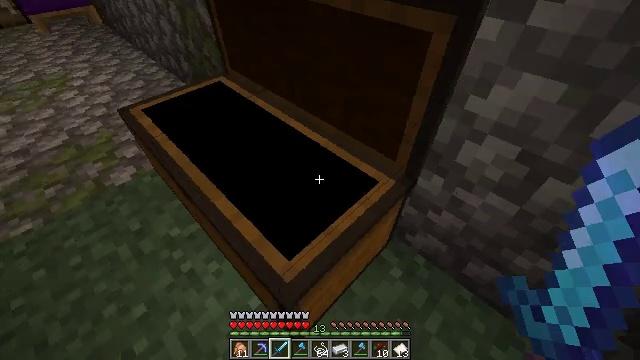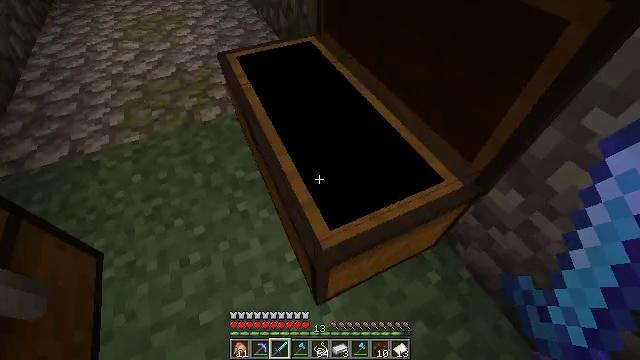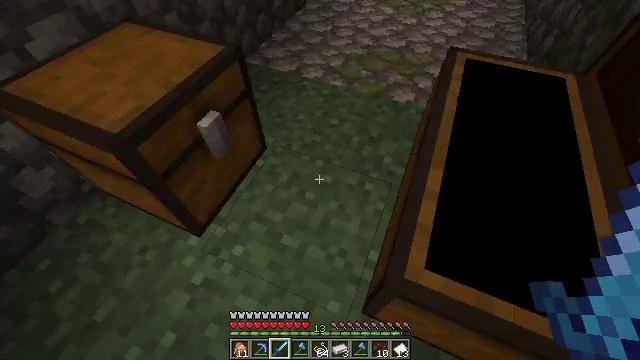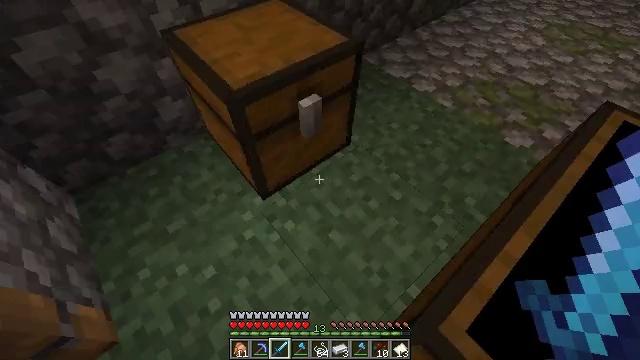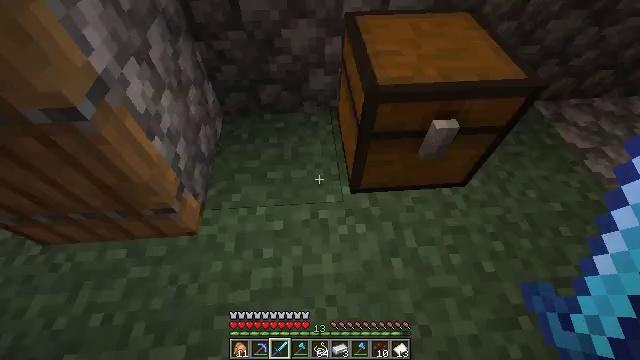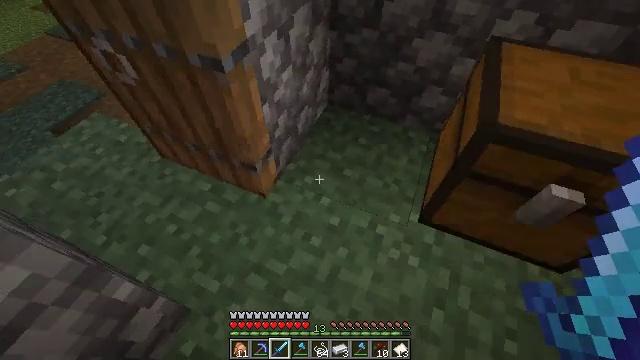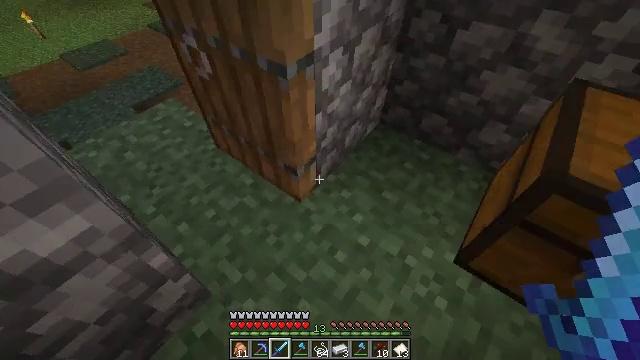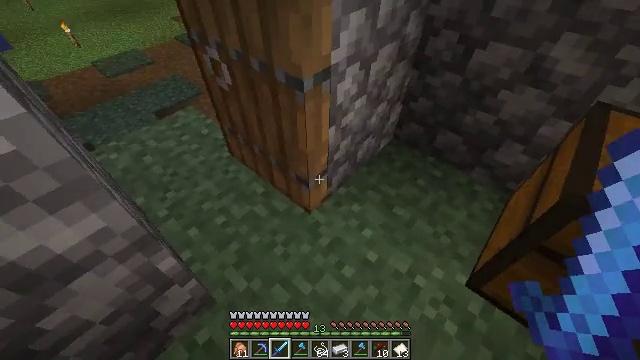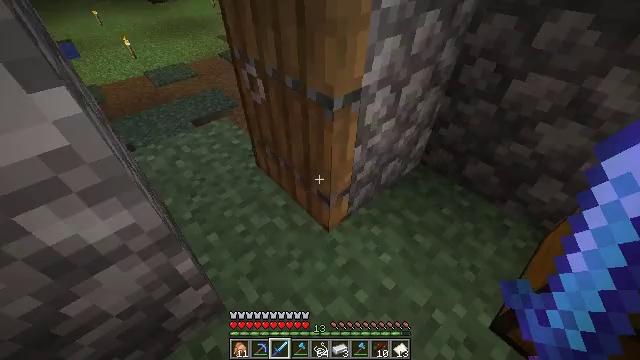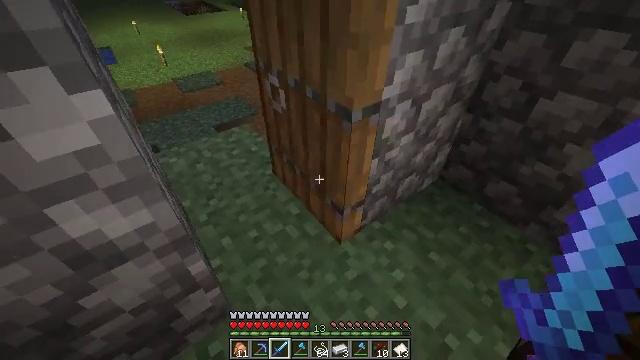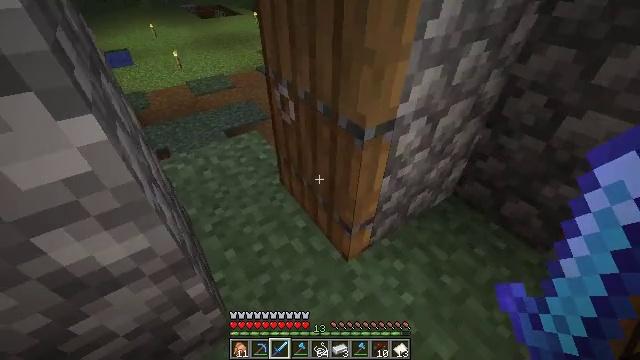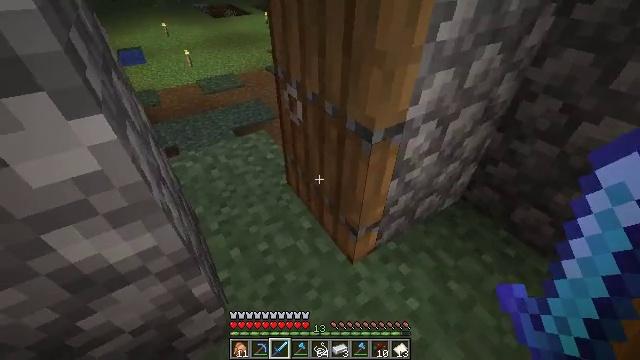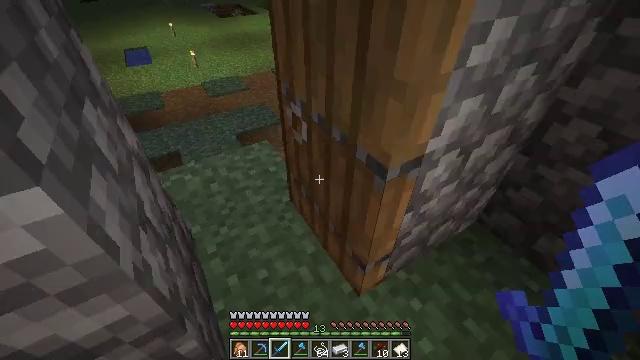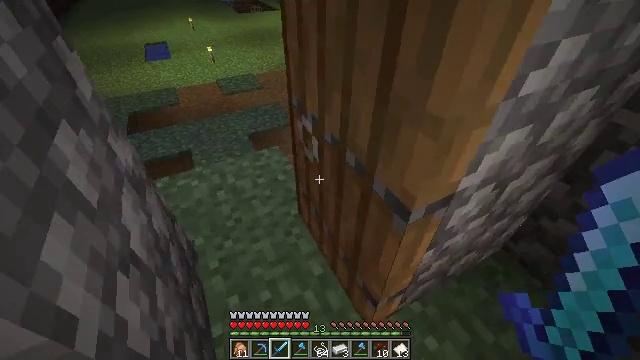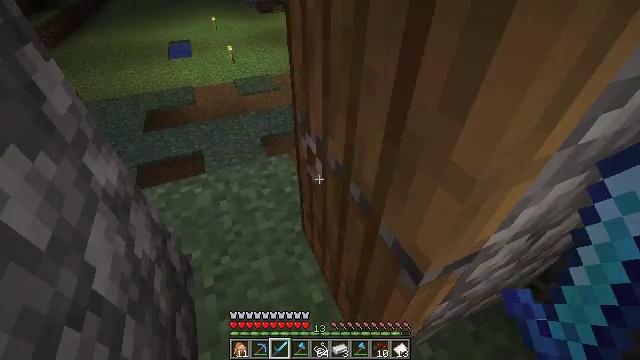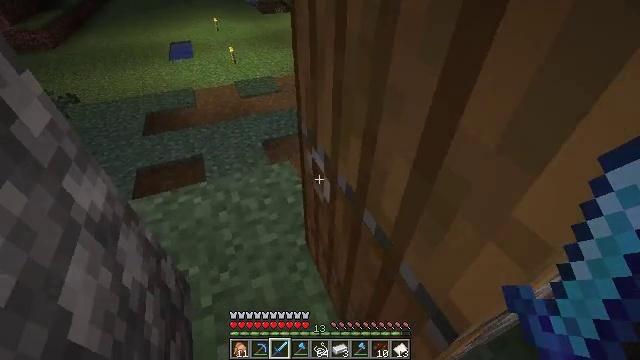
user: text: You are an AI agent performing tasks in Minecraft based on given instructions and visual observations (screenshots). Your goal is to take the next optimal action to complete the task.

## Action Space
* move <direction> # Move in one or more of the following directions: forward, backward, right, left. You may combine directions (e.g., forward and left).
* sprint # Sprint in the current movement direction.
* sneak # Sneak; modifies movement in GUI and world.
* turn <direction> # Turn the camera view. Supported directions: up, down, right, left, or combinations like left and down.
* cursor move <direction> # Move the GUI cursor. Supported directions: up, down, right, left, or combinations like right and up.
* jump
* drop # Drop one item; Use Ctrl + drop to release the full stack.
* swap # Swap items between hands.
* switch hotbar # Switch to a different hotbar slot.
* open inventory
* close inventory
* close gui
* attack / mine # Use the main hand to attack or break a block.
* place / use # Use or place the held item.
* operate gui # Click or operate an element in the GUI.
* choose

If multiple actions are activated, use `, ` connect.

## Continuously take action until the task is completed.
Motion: motion action
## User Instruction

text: Attack the glass to break it.
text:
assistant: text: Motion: turn left and down
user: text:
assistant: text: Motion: turn left and down
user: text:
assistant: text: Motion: turn left
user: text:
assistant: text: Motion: turn left
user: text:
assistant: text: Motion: turn left
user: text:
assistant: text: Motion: turn left and up
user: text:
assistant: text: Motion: turn left and up
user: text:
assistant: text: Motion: turn left and up
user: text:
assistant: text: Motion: turn left and up
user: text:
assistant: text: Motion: move forward, turn left
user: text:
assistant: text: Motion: move forward, turn left
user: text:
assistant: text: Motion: move forward, turn left
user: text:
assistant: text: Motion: move forward, turn left
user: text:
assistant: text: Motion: move forward, turn left
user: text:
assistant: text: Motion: move forward
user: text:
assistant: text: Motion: move forward
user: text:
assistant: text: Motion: move forward, turn left
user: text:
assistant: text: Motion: move forward, turn left and up
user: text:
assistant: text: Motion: move forward, turn left and up
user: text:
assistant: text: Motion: move forward, turn left and up
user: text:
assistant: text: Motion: move forward, turn right and up
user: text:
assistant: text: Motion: move forward, turn right and up
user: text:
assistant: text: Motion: turn right and up
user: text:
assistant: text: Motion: turn right and up
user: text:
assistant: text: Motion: turn right
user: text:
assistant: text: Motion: no_op
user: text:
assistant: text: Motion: turn right
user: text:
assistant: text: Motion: turn right and down
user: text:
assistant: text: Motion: turn right and down
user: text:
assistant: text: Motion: turn right and down